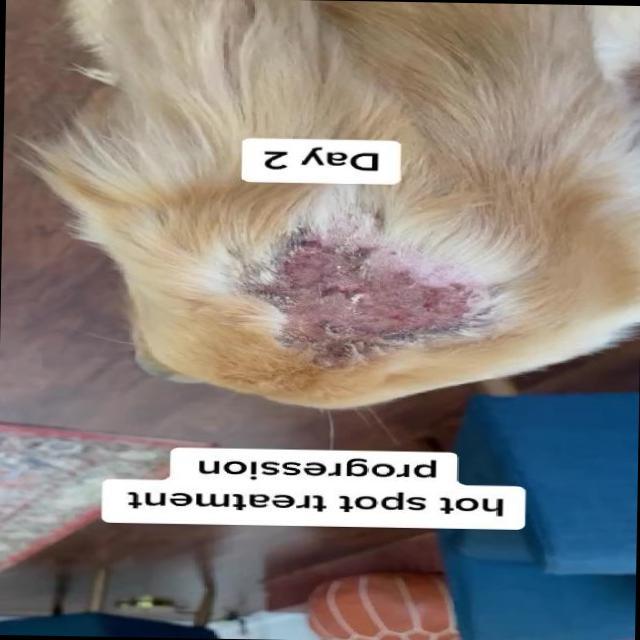
Canine dermatitis — inflammation of the skin presenting with erythema, pruritus, papules, and excoriation. May be allergic, contact, or atopic in origin.